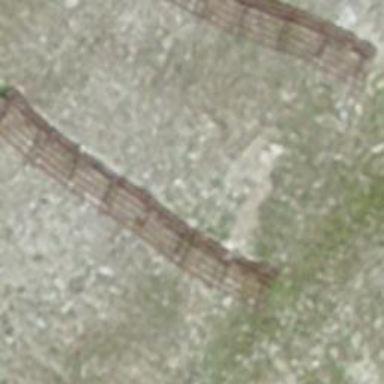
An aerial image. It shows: Snow fence.